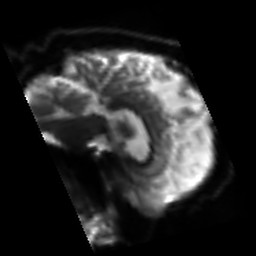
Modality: sbref
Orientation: sagittal
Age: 63
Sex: male
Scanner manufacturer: siemens
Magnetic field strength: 3 T
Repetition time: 3.2 s
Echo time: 0.081 s